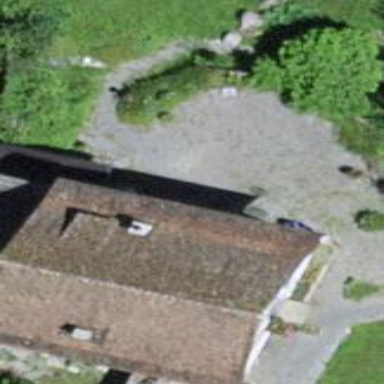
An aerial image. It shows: Historic building.